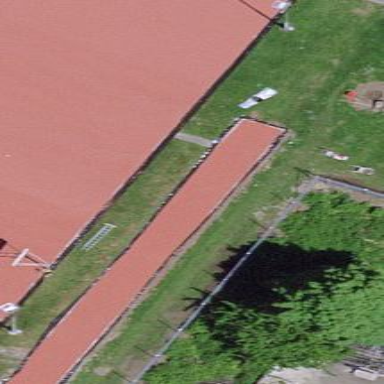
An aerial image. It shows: Track for long jump in leisure land area.